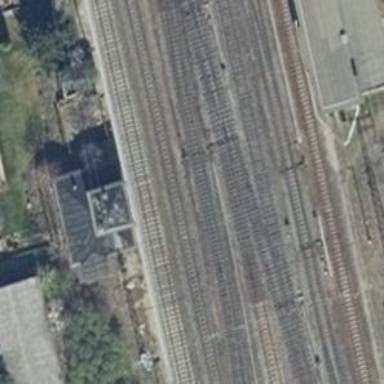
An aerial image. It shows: Railway switch with the turnout side on the right.